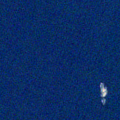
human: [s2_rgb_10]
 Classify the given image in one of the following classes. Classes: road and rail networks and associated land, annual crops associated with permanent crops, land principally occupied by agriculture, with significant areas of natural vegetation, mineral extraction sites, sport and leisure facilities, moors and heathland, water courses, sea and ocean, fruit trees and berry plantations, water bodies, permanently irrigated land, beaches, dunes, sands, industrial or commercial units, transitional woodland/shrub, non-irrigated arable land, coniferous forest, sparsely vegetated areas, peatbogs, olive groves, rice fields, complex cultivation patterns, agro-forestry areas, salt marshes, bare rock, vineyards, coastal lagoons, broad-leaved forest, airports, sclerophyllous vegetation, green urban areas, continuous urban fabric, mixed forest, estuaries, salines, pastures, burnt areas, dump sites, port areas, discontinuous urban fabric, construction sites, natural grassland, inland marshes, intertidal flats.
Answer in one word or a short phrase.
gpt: sea and ocean